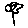
Label: flower